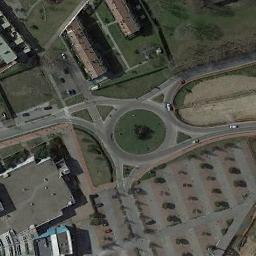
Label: roundabout